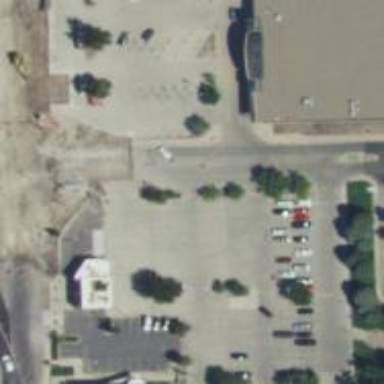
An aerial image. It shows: Parking space.